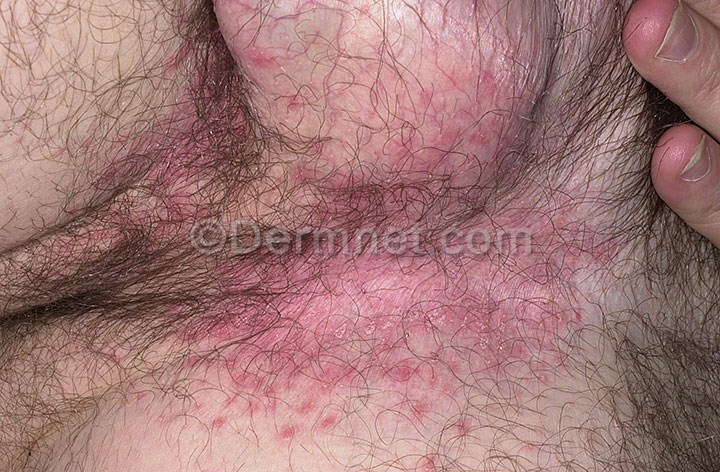
Disease: Tinea Ringworm Candidiasis and other Fungal Infections